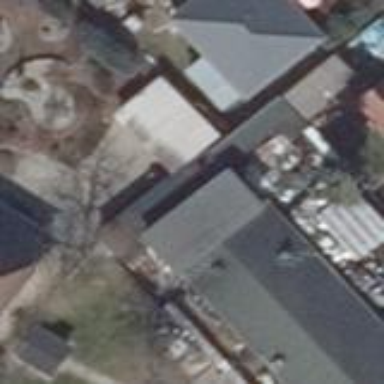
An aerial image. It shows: View of roof of building.